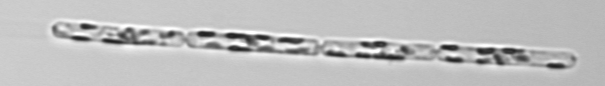
Label: Dactyliosolen_fragilissimus